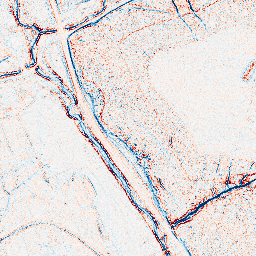
Category: edge_preserving
Decomposition family: anisotropic_diffusion
Decomposition parameters: iterations: 5
kappa: 10
gamma: 0.05
Upsampling method: bspline
Upsampling parameters: scale: 2
Upsampling scale: 2